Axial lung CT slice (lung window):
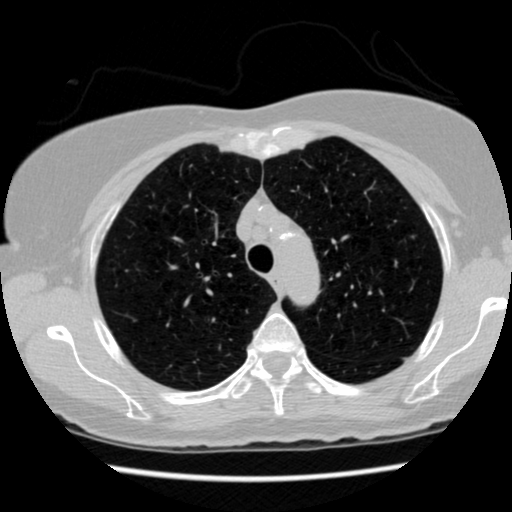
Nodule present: no